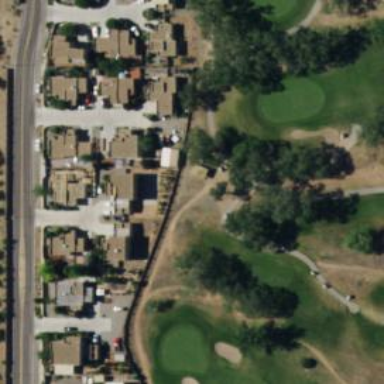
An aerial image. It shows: Path for both road and golf.